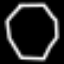
Label: octagon